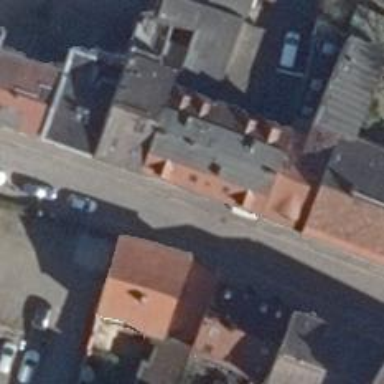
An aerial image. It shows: Bakery.